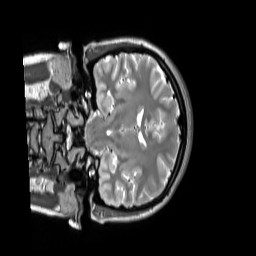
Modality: T2w
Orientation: coronal
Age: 59
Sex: female
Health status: ill
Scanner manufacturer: siemens
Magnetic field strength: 3 T
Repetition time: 2.8 s
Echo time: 0.326 s